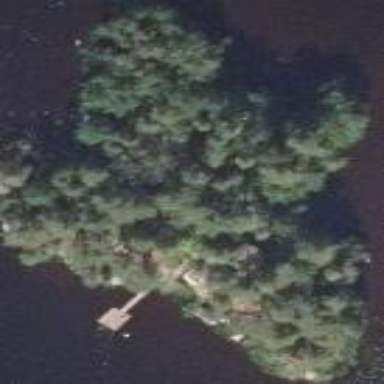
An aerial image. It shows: Islet surrounded by woodland.